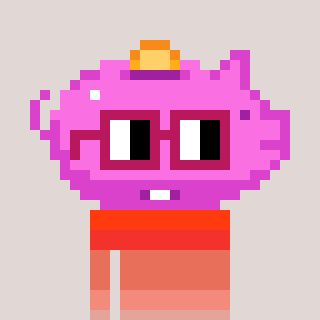
a pixel art character with square dark red glasses, a piggybank-shaped head and a slimegreen-colored body on a warm background